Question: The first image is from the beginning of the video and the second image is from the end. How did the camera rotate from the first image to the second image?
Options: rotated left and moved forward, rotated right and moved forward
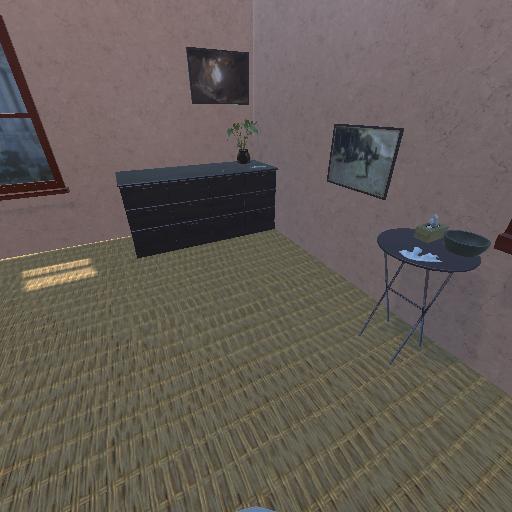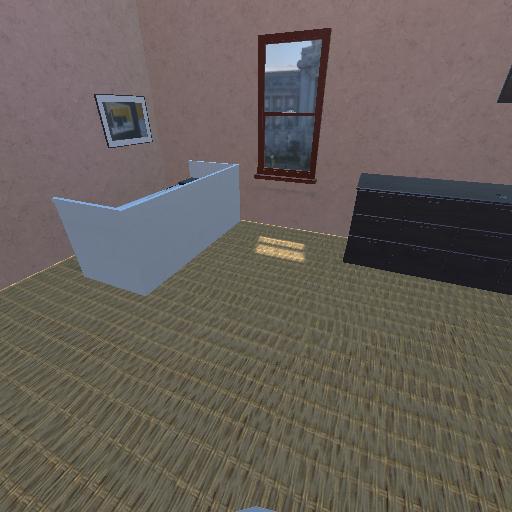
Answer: rotated left and moved forward